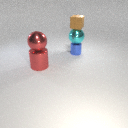
large red metal cylinder below large red metal sphere